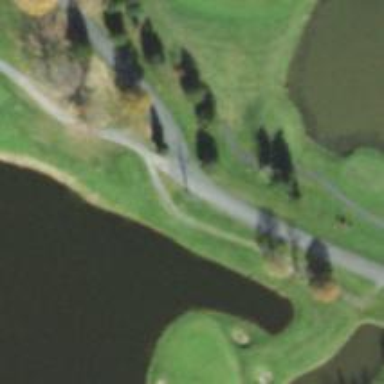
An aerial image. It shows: Golf cartpath that is also road path.